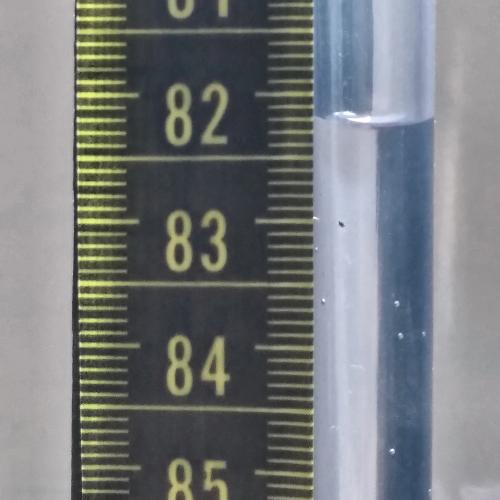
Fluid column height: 82.2 cm